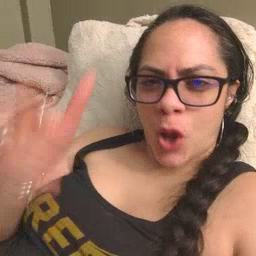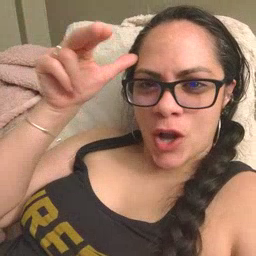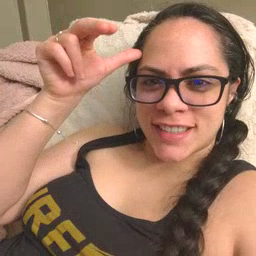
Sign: horse